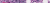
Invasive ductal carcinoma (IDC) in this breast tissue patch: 0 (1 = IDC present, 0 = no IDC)